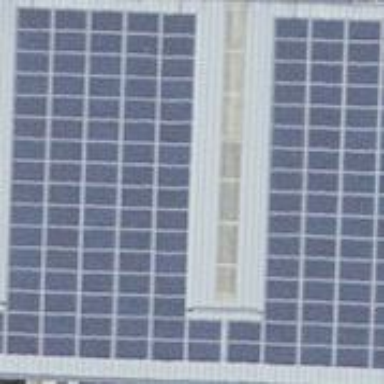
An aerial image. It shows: Solar power generator using photovoltaic method with solar photovoltaic panel types.